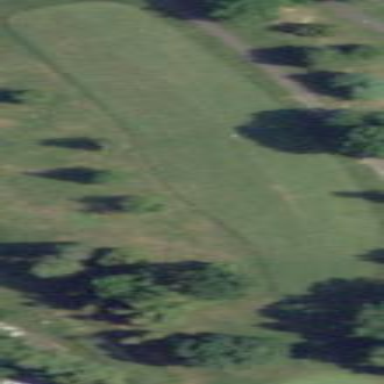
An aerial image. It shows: Grassy area designated as golf fairway.